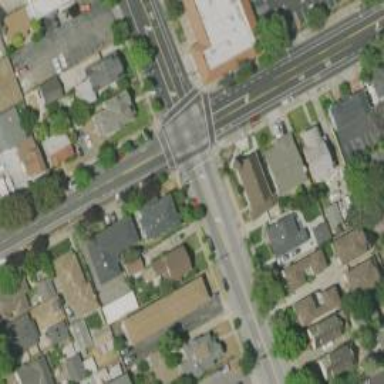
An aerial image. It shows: Secondary road with asphalt surface surrounded by residential properties.